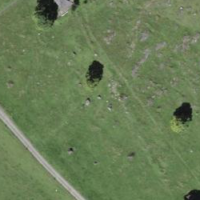
EUNIS habitat code: 23
Species observed at this site:
Aricia artaxerxes
Plantago media